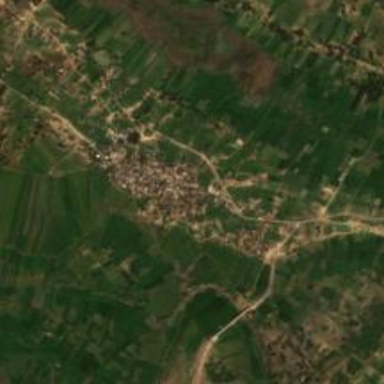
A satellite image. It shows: Village.